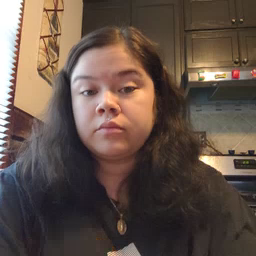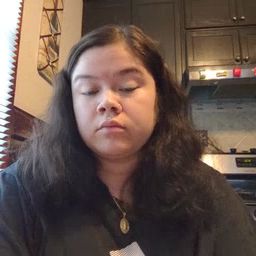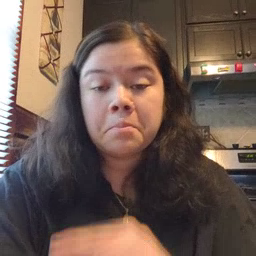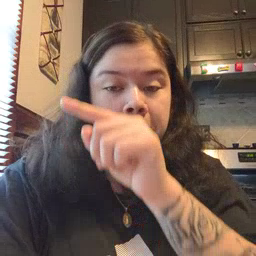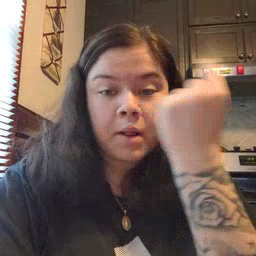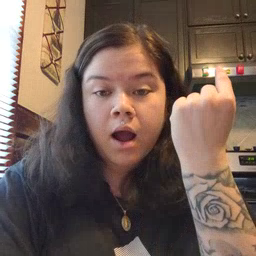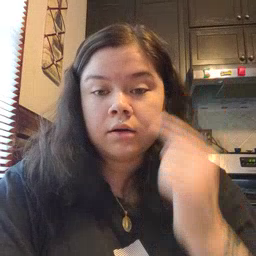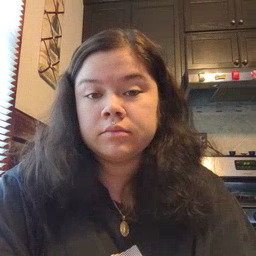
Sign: black